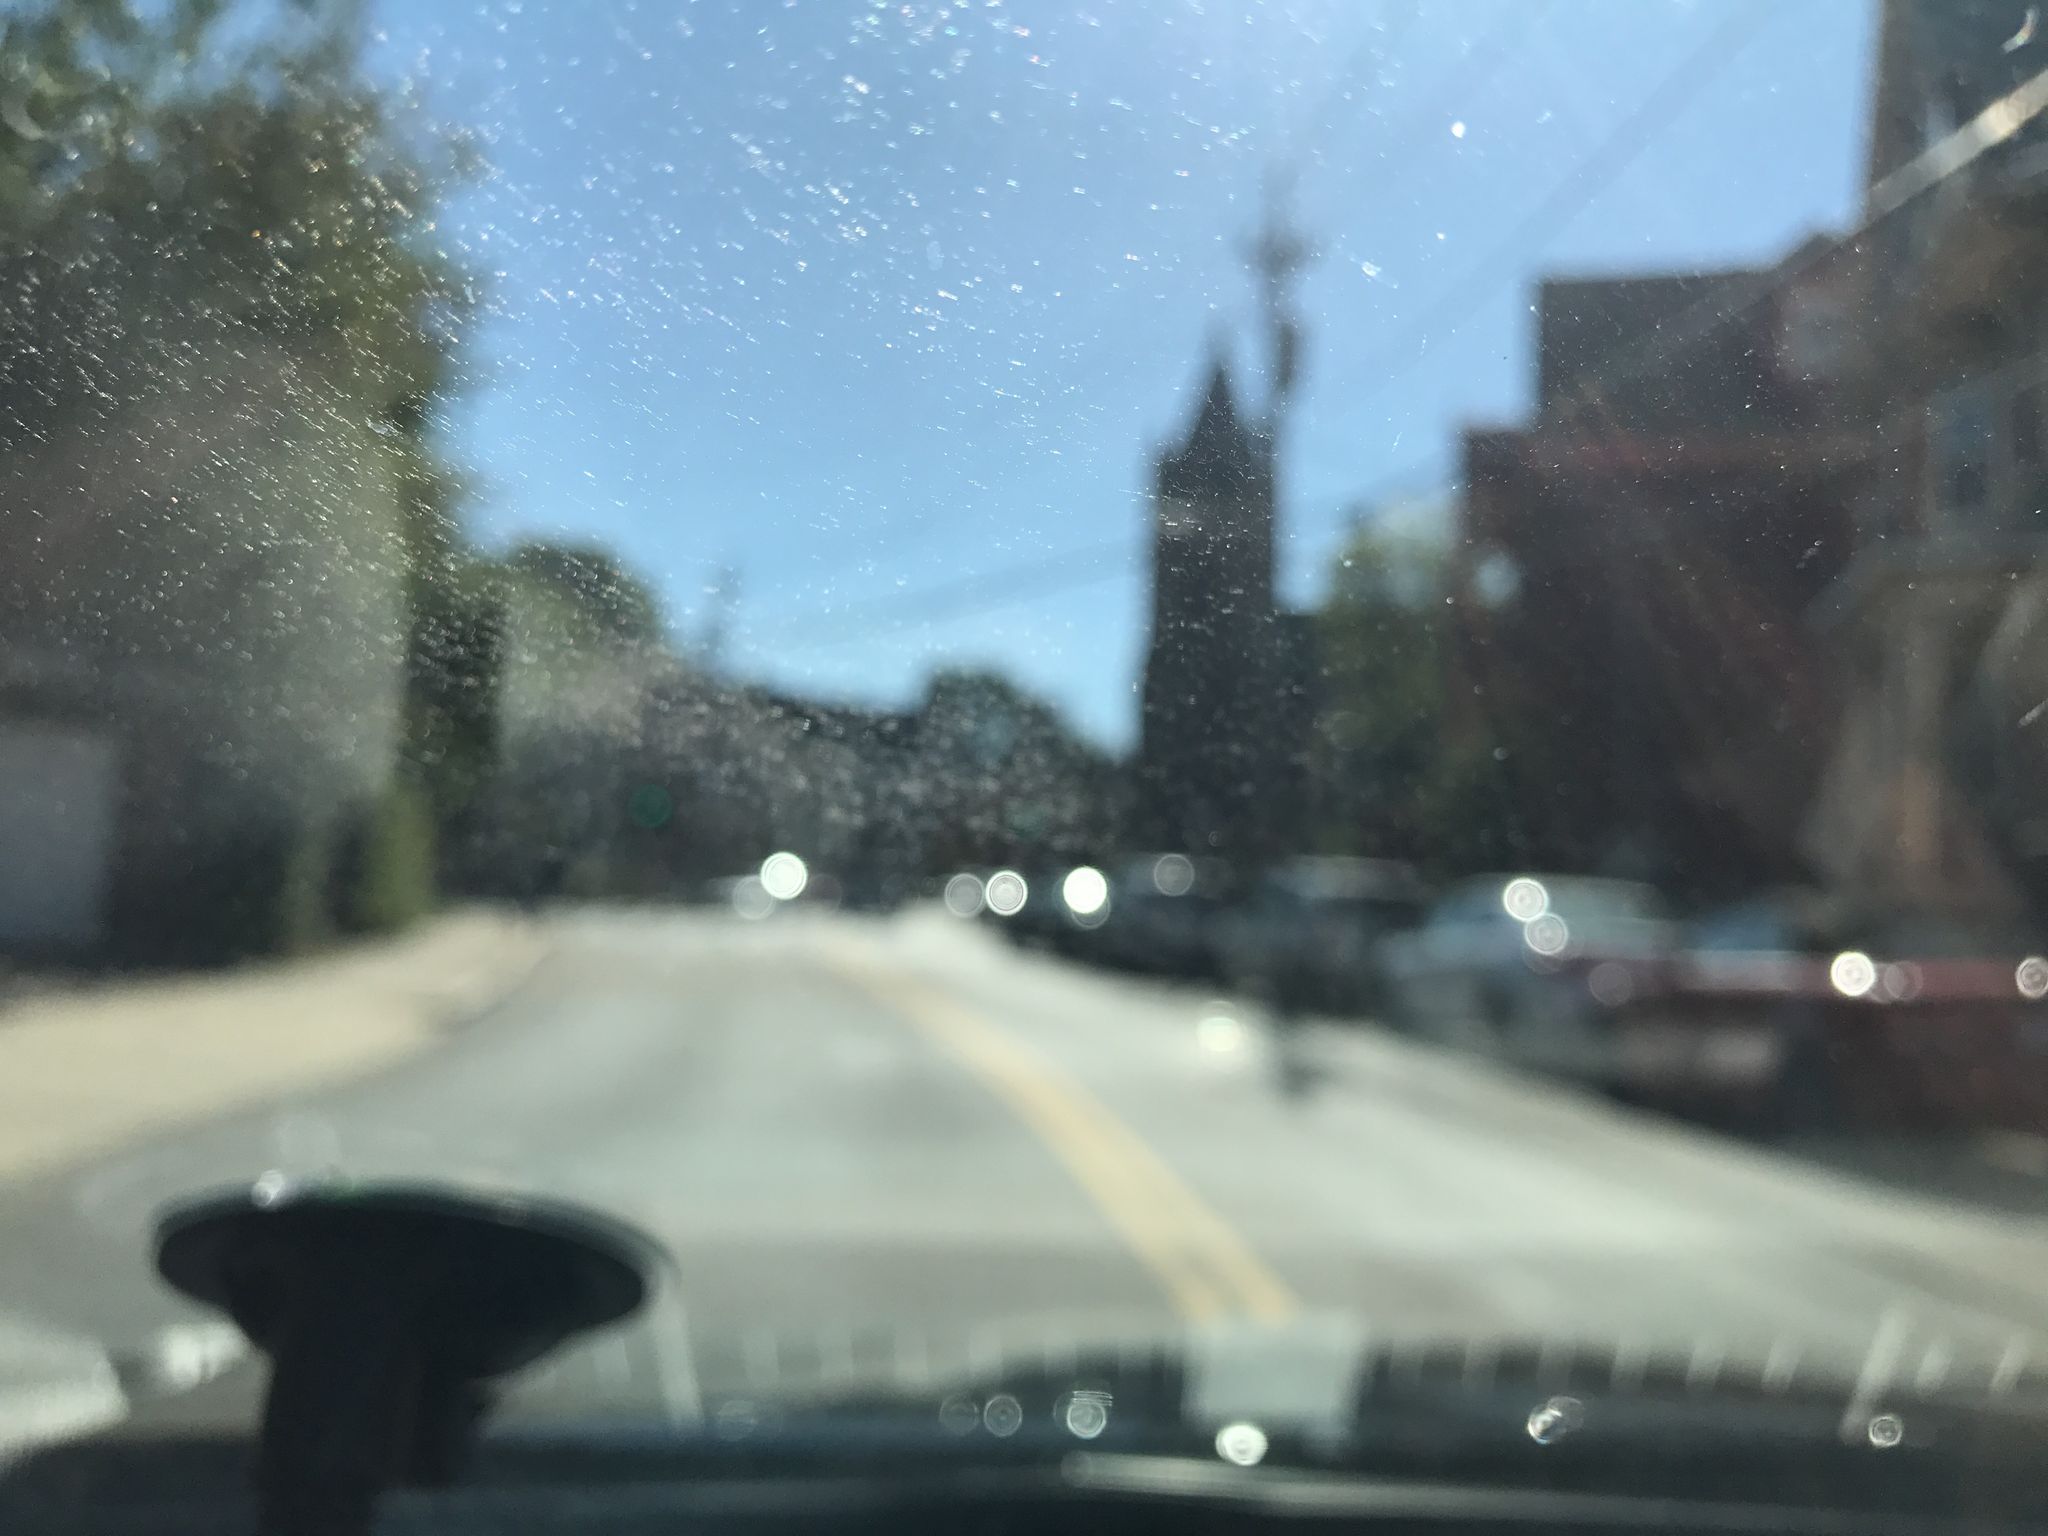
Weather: clear
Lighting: day
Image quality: slightly poor
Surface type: driving surface
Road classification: residential
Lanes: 2
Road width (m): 13.4
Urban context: urban centre
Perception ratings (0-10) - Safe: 2, Lively: 6.19, Beautiful: 5.07, Boring: 3.6, Depressing: 1.7, Wealthy: 6.52